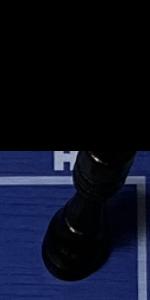
Label: Rook_Black